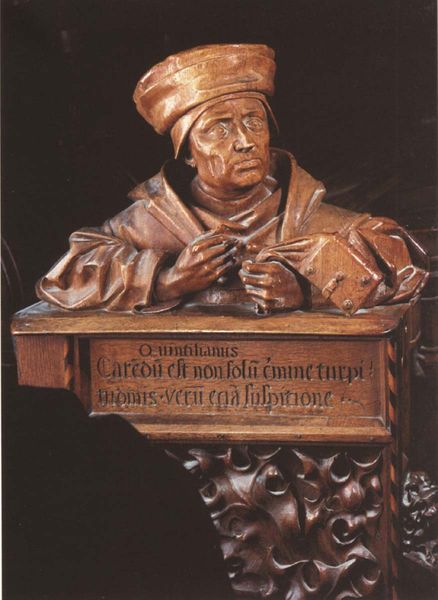
Titel: Chorgestühl
Künstler: Michel Erhart
Standort: Ulm, Münster (EU - D - BW)
Schlagwörter: mann, holz, hut, hüte, kopfbedeckungen, mund, nase, ornament, kappe, mütze, mützen, gesicht, halten, kragen, hände, kutte, kopfbedeckung, schrift, wangen, büste, ornamente, verzierung, buch, pult, schnitzerei, luther, latein, chorgestühl, eingefallene wangen, lither, koopf, kateder, katheter